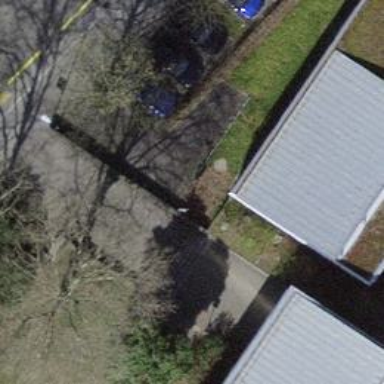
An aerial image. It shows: Rack for bicycle parking.